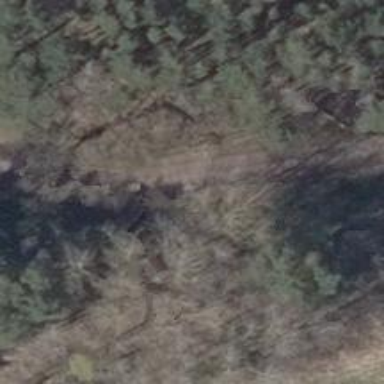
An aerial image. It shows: Track road with grade3 tracktype.